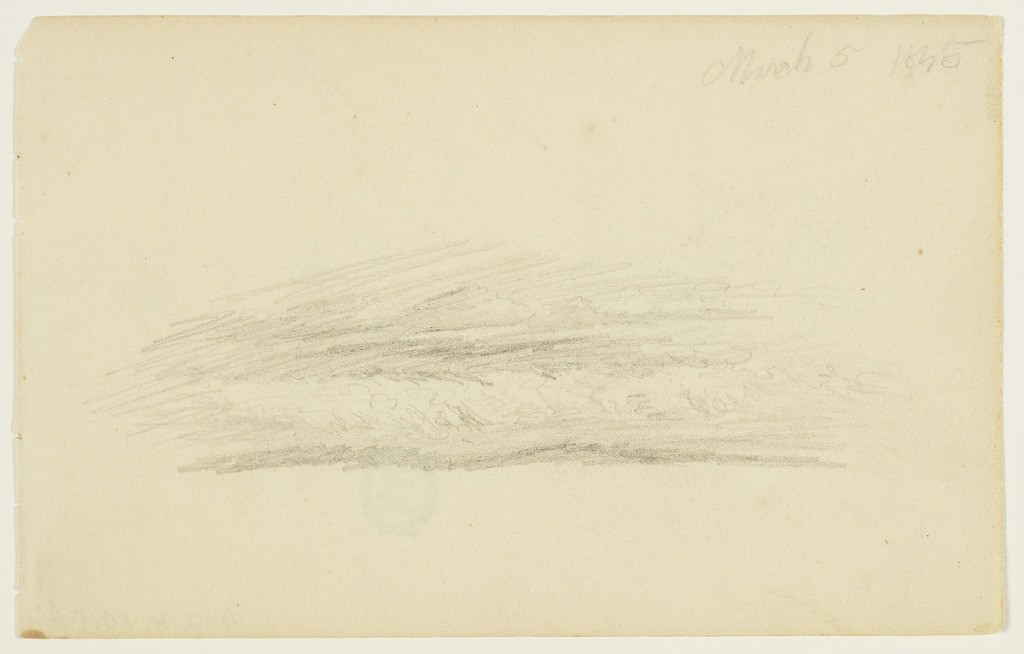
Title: Cloud Bank, Catskill, New York
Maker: Frederic Edwin Church, American, 1826–1900
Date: March 5, 1845
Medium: Graphite on tan wove paper
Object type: drawing
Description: Landscape and atmosphere sketch showing a view of a dramatically cloud-filled sky over the rolling landscape of Catskill, New York. At center, a wide cloud bank stretches across the composition while several puffy clouds hang above it. Sky appears to be dramatically lit. Dark, mountainous, and wooded terrain is loosely rendered below the clouds.